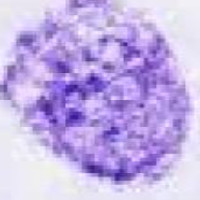
Label: prophase